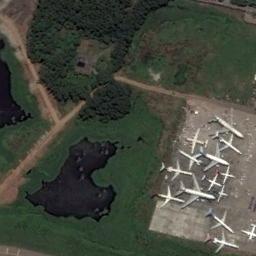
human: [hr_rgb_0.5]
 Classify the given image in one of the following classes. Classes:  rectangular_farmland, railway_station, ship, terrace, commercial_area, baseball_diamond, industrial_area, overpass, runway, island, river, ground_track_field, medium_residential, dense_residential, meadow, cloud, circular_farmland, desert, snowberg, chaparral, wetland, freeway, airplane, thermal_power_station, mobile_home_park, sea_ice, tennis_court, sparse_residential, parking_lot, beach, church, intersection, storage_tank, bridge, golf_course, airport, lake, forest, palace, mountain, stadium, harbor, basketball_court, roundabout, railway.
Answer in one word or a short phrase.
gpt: airplane